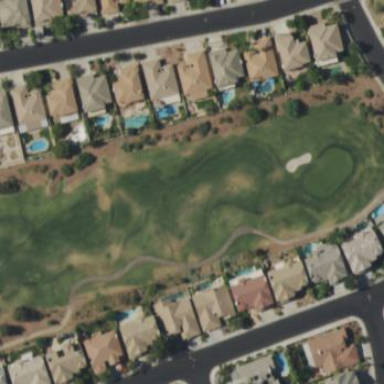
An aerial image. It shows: Grassy area designated as golf fairway.